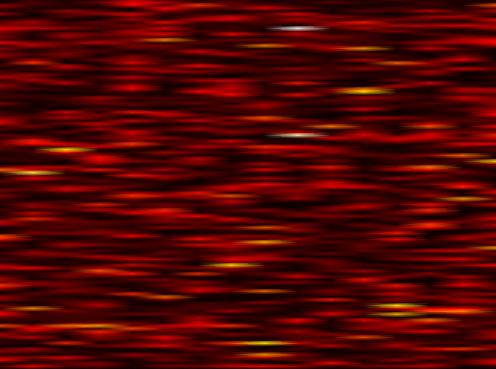
Label: WOLA